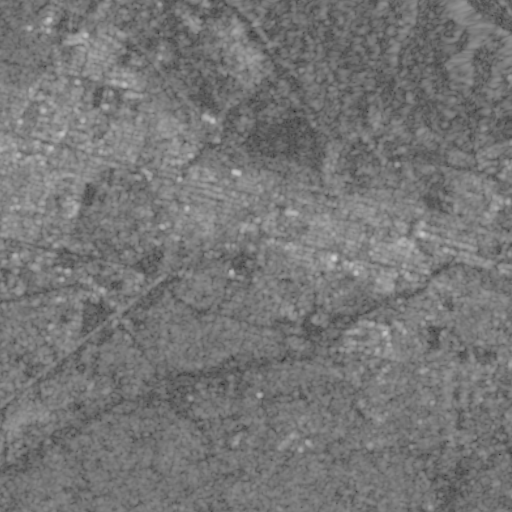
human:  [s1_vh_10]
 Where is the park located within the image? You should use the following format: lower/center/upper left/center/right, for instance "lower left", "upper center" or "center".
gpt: The park is located in the upper left of the image.
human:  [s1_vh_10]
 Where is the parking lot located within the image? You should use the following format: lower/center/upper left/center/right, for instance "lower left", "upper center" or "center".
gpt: The parking lot is located in the center right of the image.
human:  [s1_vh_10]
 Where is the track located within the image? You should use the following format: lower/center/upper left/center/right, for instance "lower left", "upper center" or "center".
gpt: The track is located in the center left of the image.
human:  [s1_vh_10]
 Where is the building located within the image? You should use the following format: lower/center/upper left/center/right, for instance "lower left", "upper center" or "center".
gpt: There is no building in the image.

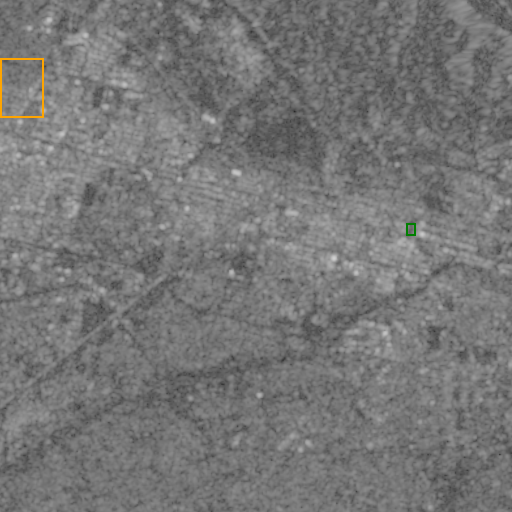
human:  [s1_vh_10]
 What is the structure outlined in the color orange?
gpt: The structure outlined in orange is a park.
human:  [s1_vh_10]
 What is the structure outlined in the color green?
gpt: The structure outlined in green is a parking lot.
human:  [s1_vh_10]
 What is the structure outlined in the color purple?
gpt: There is no purple outline.